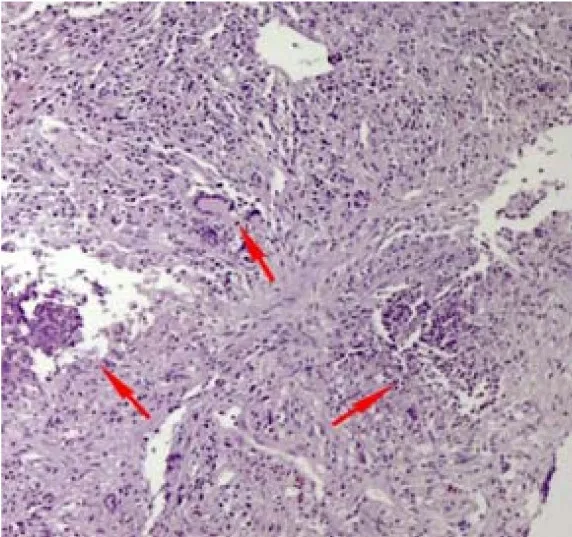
Lung biopsy (fine needle biopsy), hematoxylin and eosin stain x400 magnification.
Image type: pathology (h&e)